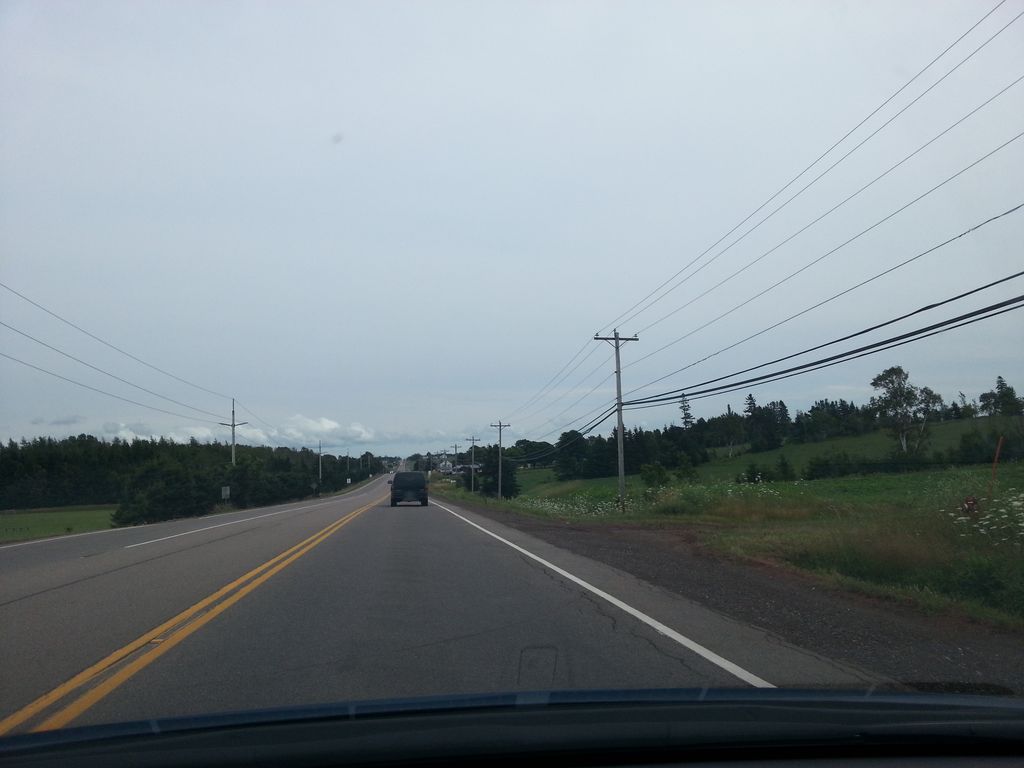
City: charlottetown